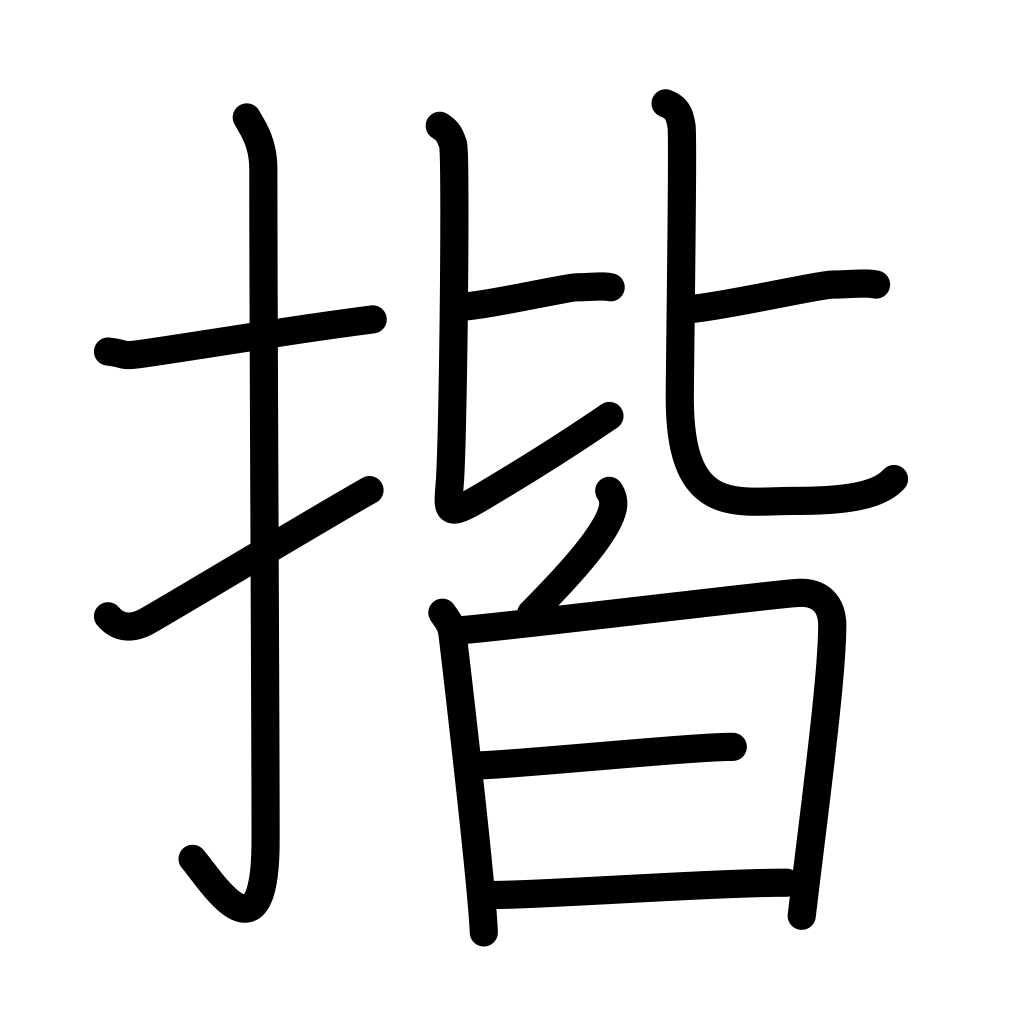
Meaning: wipe